Field crop: tomato
Growth stage: 1
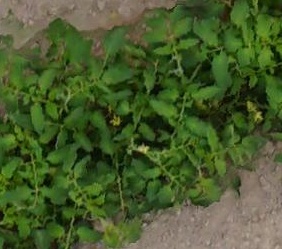
Species: tomato